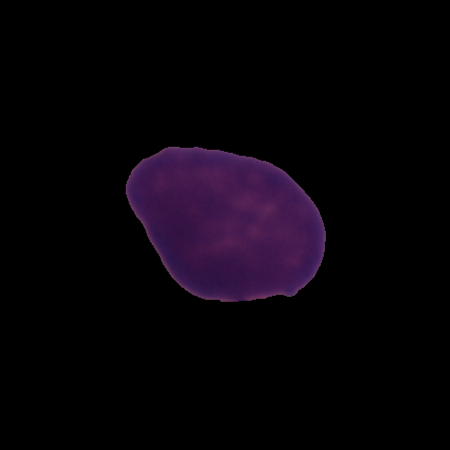
Label: healthy